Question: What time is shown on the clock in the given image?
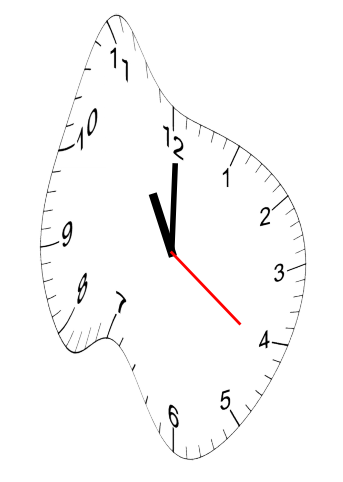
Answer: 11:00:21